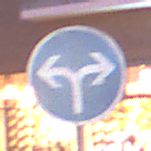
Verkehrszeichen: VorgeschriebeneFahrtrichtungRechtsOderLinks
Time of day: Night
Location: Outdoor (Urban)
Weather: PartlyCloudy
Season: NotSpecified
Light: Artificial